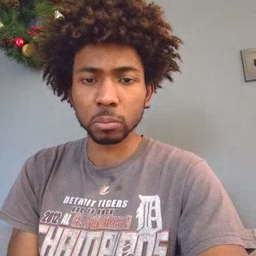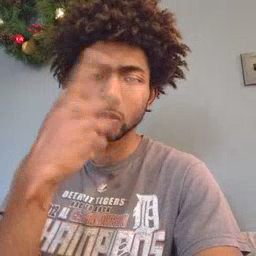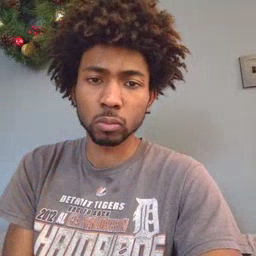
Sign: pretty